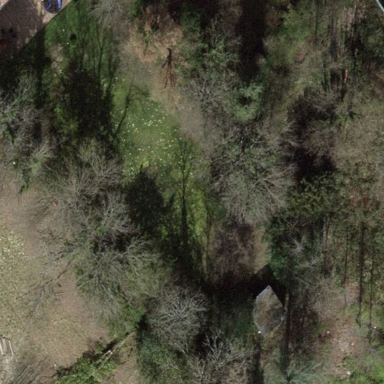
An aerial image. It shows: Garden surrounded by fence.